【题型】选择题　【知识点】平面几何　【难度】medium
已知正方形 $ABCD$ 的边长为 $a$，延长 $BC$ 到点 $E$，使 $CE = BC$，取 $CD$ 的中点 $F$，连接 $DE$、$BF$，$DE$ 与 $BF$ 的延长线相交于点 $G$，则 $BG$ 的长为（ ）

A. $\dfrac{\sqrt{5}}{3} a$ \quad
B. $\dfrac{2\sqrt{5}}{3} a$ \quad
C. $\dfrac{\sqrt{6}}{3} a$ \quad
D. $\dfrac{2\sqrt{6}}{3} a$
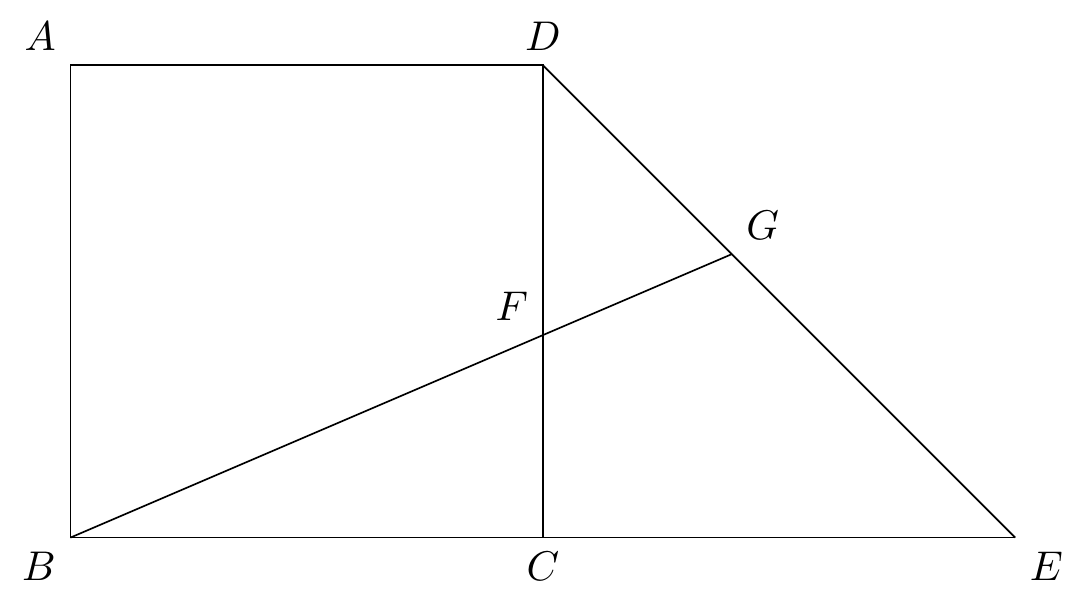
【解答】
解：过点 $C$ 作 $CP \parallel BG$，交 $DE$ 于点 $P$，连接 $BD$，

$\because BC = CE$，

$\therefore \dfrac{GP}{PE} = \dfrac{BC}{CE} = 1$，

$\therefore GP = PE$，

$\because$ 点 $F$ 是 $CD$ 的中点，$CP \parallel BG$，

$\therefore \dfrac{DG}{GP} = \dfrac{DF}{FC} = 1$，

$\therefore DG = GP$，

$\therefore DG = GP = PE$，

$\because$ 正方形 $ABCD$ 的边长为 $a$，$CE = BC$，

$\therefore CE = BC = CD = a$，$\angle BCD = \angle DCE = 90^\circ$，

$\therefore BD = \sqrt{BC^2 + CD^2} = \sqrt{a^2 + a^2} = \sqrt{2}a$，

$DE = \sqrt{CE^2 + CD^2} = \sqrt{a^2 + a^2} = \sqrt{2}a$，

$\angle BDC = \angle CDE = 45^\circ$，

$\therefore DG = \dfrac{1}{3}DE = \dfrac{\sqrt{2}}{3}a$，
$\angle BDG = \angle BDC + \angle CDE = 45^\circ + 45^\circ = 90^\circ$，

$\therefore BG = \sqrt{BD^2 + DG^2} = \sqrt{(\sqrt{2}a)^2 + \left(\dfrac{\sqrt{2}}{3}a\right)^2} = \dfrac{2\sqrt{5}}{3}a$。

故选：B。
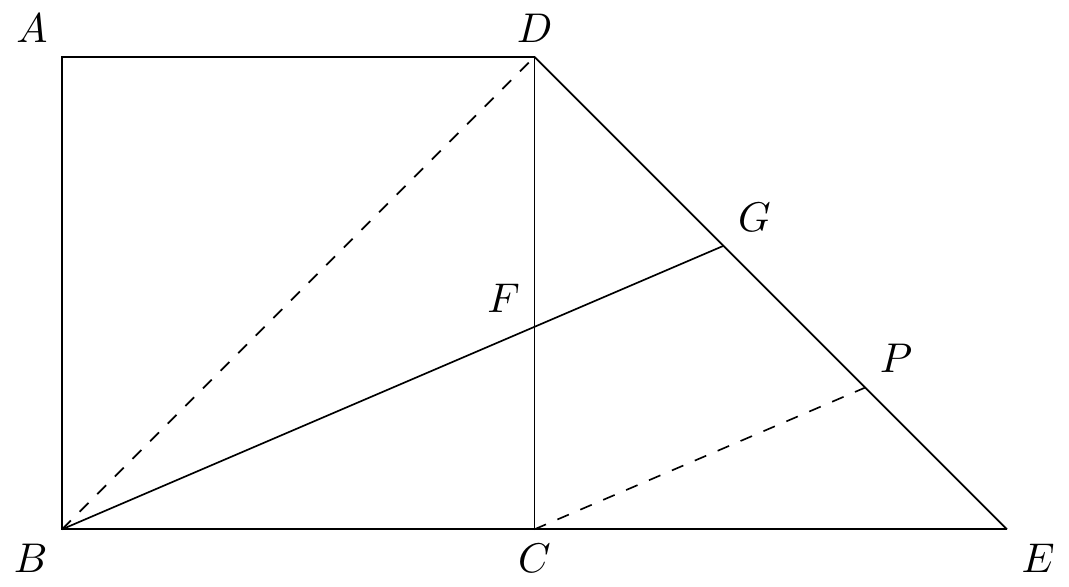